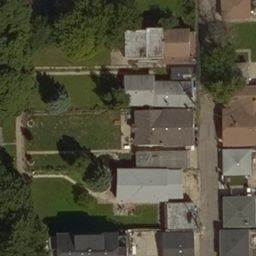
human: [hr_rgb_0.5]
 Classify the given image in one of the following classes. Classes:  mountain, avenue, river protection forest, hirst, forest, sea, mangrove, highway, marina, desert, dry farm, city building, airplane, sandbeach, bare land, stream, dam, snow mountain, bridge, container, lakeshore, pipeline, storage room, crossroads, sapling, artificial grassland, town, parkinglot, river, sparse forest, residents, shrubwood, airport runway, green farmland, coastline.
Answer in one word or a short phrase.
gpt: residents